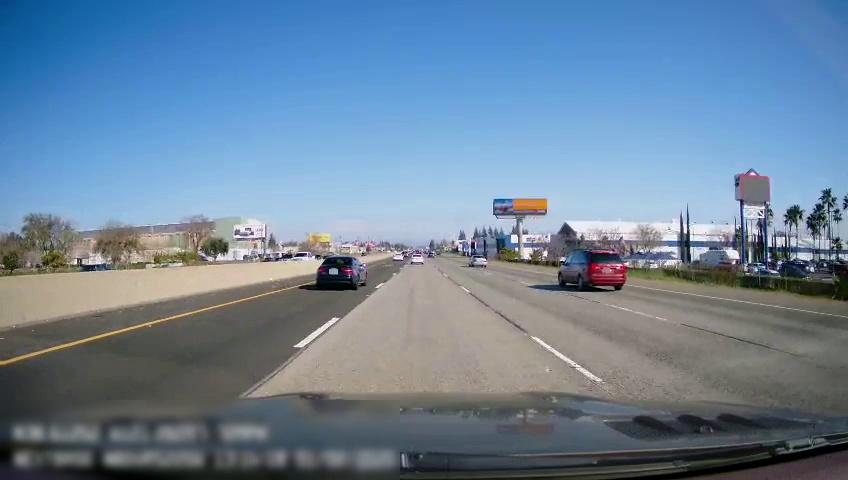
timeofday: Day
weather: Sunny
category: Vehicles | Car
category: Vehicles | Car
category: Vehicles | SUV
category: Vehicles | Truck
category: Drivable Space
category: Vehicles | Car
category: Vehicles | Van
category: Vehicles | Car
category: Vehicles | Car
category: Vehicles | Car
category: Lanes | Alternate Lane
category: Lanes | Alternate Lane
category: Lanes | Current Lane
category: Lanes | Current Lane
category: Lanes | Alternate Lane